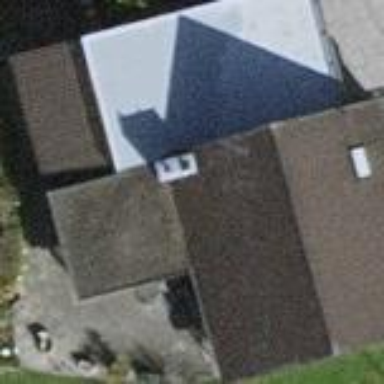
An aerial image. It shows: Detached building.